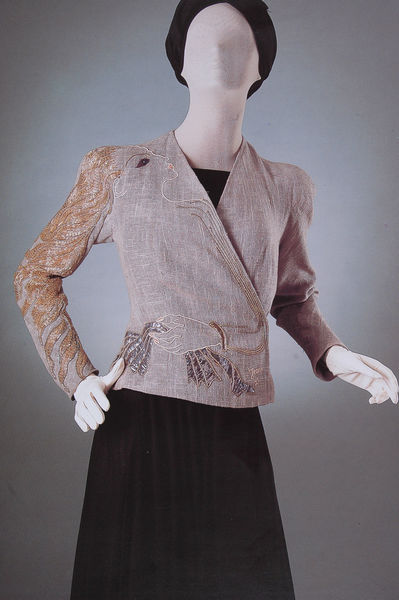
Titel: Blazer
Künstler: Elsa Schiaparelli
Standort: Philadelphia (Pennsylvania)
Institution: Philadelphia Museum of Art
Schlagwörter: hand, kopf, weiß, braun, frankreich, frau, grau, haar, handschuhe, hut, kleid, licht, schwarz, dame, tuch, haube, mode, muster, rock, jacke, kappe, mütze, bluse, gesicht, kleidung, leinen, hände, auge, bestickt, figur, gold, haare, kostüm, pose, stickerei, stoff, lippen, puffärmel, italien, lila, violett, kopftuch, nähen, jackett, revers, jacket, weste, foto, fotografie, kittel, puppe, faltenrock, besatz, gewebe, ensemble, gewickelt, blazer, ausschitt, blaser, dior, fashion, joop, kostümjacke, modefoto, modefotografie, modepuppe, pailetten, schaufensterpuppe, wickelung